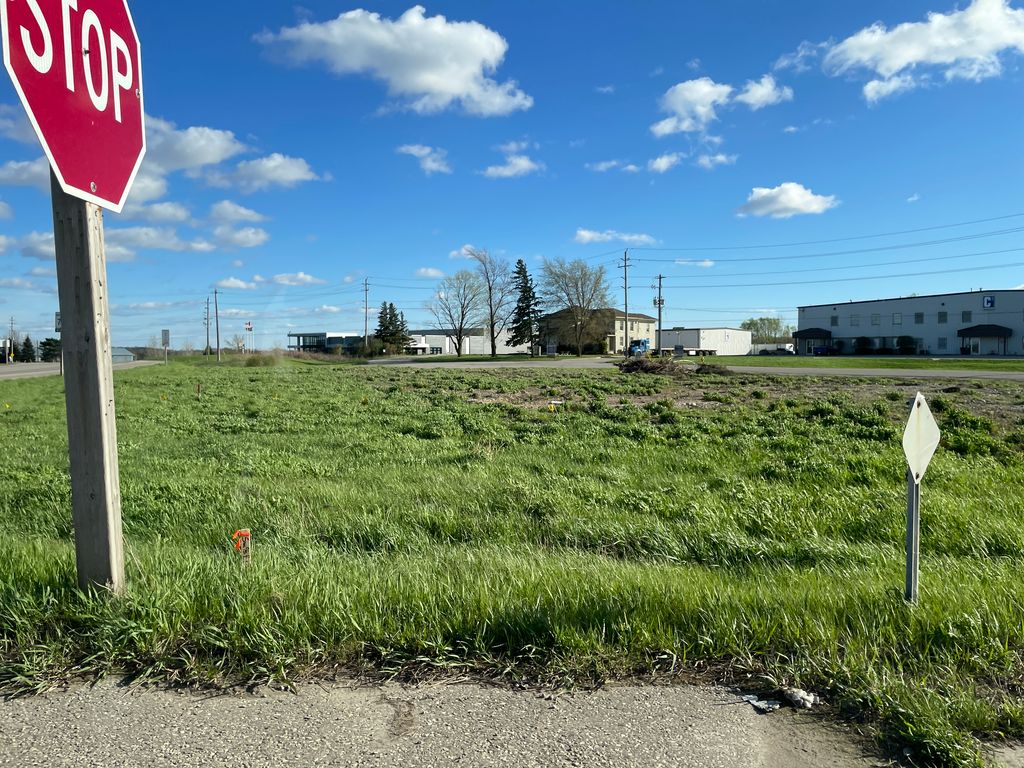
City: kitchener-waterloo